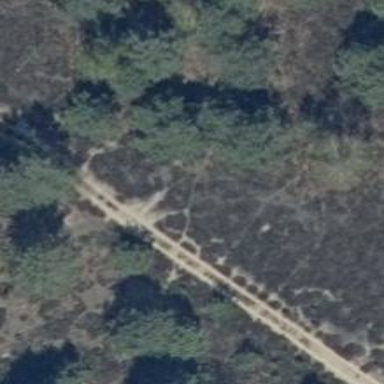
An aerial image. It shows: Sandy track with grade 4 tracktype.